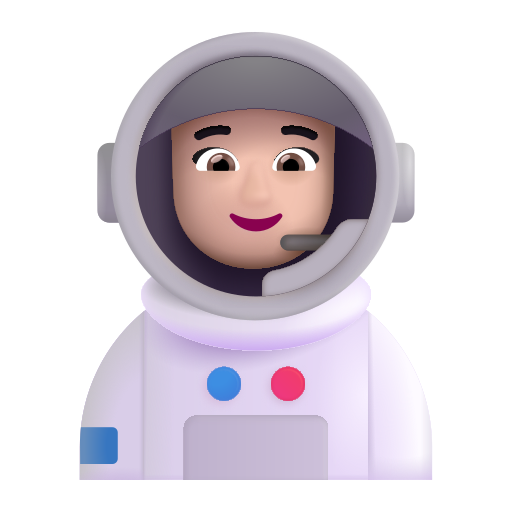
woman astronaut color light